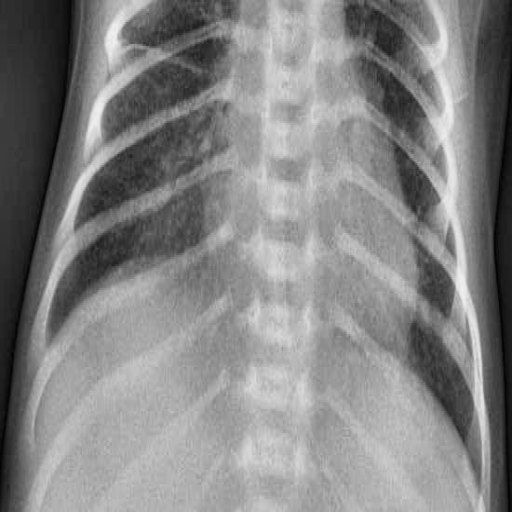
Finding: PNEUMONIA